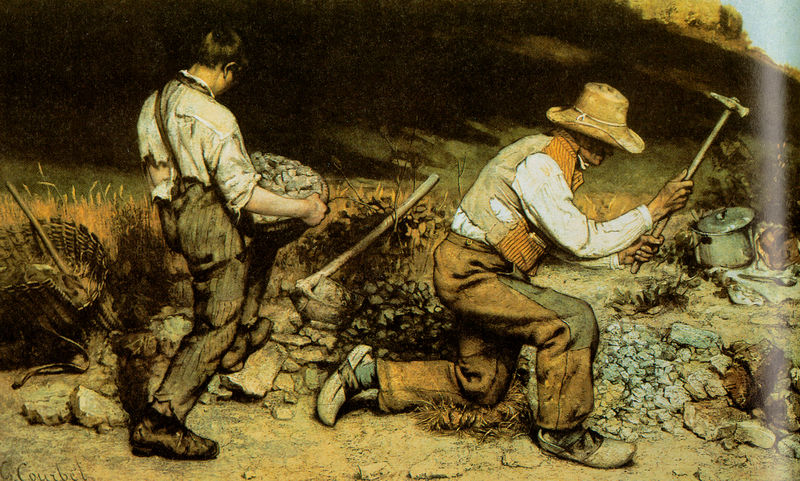
Titel: Les casseurs de pierre, Die Steinklopfer
Künstler: Gustave Courbet
Standort: Dresden
Institution: Gemäldegalerie Neue Meister
Schlagwörter: berg, gemälde, gestein, himmel, mann, schatten, gelb, grün, landschaft, menschen, sand, abend, braun, frankreich, grau, hut, licht, männer, rücken, schwarz, strasse, stroh, weiss, gras, rot, tuch, weg, wiese, flaschen, hemd, hose, arm, arme, kleidung, schale, stein, steine, tragen, bild, signatur, erde, hügel, natur, boden, realismus, schnur, pflanzen, arbeit, bauern, genre, stock, topf, bein, hintern, zwei, schuhe, hosen, getreide, hart, hemden, korn, körbe, schleppen, schotter, berge, hang, gelände, grafik, geröll, amerika, arbeiter, essen, löffel, flicken, streifen, korb, brot, junge, knie, weste, deckel, courbet, fetzen, lumpen, verbrannt, kiesel, erdboden, trostlos, loch, knien, schuh, löcher, kaputt, werkzeug, axt, hammer, karg, kniend, hosenträger, sammler, beil, armut, schlagen, erz, kochtopf, hacke, stohhut, holzschuhe, riss, holzschuh, kloks, steinbruch, pickel, öd, hit, klopfen, chatten, zerlumpt, grafil, klox, goldgräber, steineklopfer, goldsucher, körperliche arbeit, getreidde, steinklopfer, topfdeckel, harpunen, sihnatur, 19. jahrhundert, steinarbeite, steinarbeiter, courbech, couret, straßenbauarbeiter, schürfen, verhüttung, goldschürfer, zerrissehn